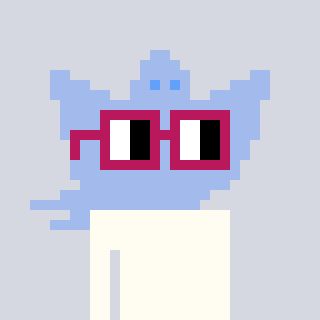
a pixel art character with square dark red glasses, a ghost-B-shaped head and a peachy-colored body on a cool background